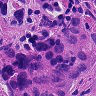
Metastatic tissue present: yes